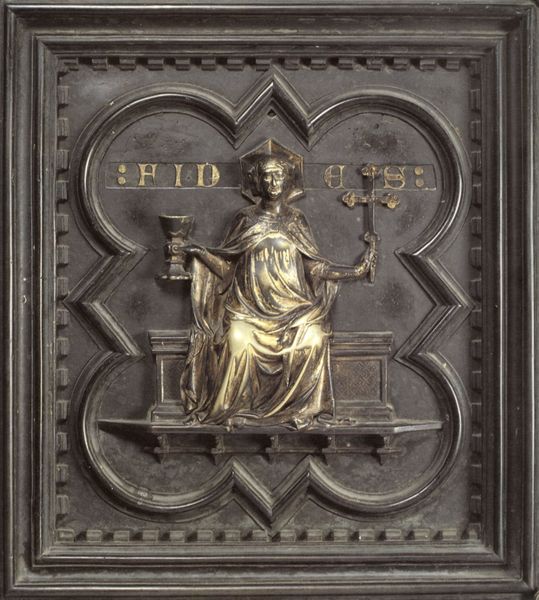
Titel: Südportal
Künstler: Andrea Pisano
Standort: Florenz, Baptisterium (EU - I - Toskana)
Schlagwörter: umhang, sitzen, holz, schwarz, arme, hände, gold, kelch, relief, schrift, bank, thron, detail, kreuz, buchstaben, schnitzerei, sims, heiligenschein, christus, grab, jesus, jesus christus, florenz, quadrat, viereck, klee, auferstehung, geschnitzt, sechseck, sarkophag, auferstandener, glorie, messias, gottessohn, sohn gottes, christkind, christkönig, heilland, jesus von nazaret, hid